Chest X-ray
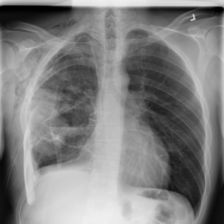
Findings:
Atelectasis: negative
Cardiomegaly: negative
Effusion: negative
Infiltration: positive
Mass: negative
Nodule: negative
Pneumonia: negative
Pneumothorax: negative
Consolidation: negative
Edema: negative
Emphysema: positive
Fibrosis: negative
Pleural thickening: negative
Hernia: negative